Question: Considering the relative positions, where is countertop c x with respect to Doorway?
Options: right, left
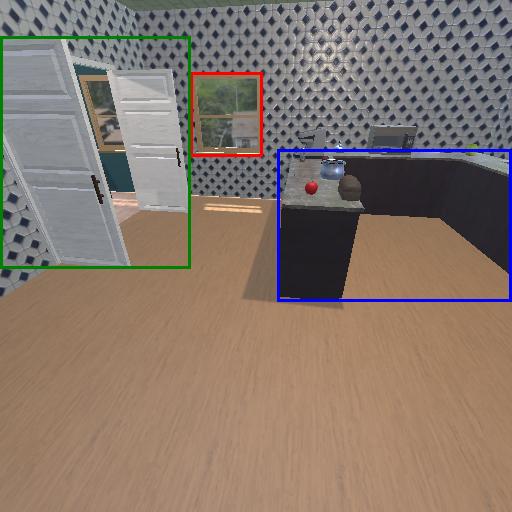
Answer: right